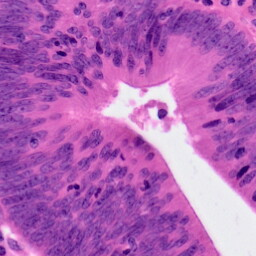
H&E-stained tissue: Colon